Question: I'm trying to indent my string output for the below code but for some reason my variables keep being pulled from the files with ranging lengths of noise or space (I'm not to sure).
This is my code:
'''
#include <stdio.h>
#include <string.h>
int
main (void)
{
FILE *data_File;
FILE *lake_File;
FILE *beach_File;
char fileName[10], lake_Table[15],beach_Table[15]; /*.txt file names */
int lake_data=0,lake_x=0, beach_x=0, nr_tests=0; /* variables for the file july08.txt */
int province_data=0,prv_x=0; /* variables for the file Lake Table.txt */
int beach_data=0,bch_x=0; /* variables for the file Beach Table.txt*/
char province[30] = ""; /*variable for the file Lake Table.txt*/
char beach[20]="",beach1[20]; /*variable for the data within the file Beach Table.txt*/
int j;
double status, ecoli_lvl;
printf ("Which month would you like a summary of?
Type month followed by date (i.e: july05): ");
gets(fileName);
/*Opening the files needed for the program*/
data_File = fopen (fileName, "r");
lake_File = fopen ("Lake Table.txt", "r");
beach_File = fopen ("Beach Table.txt", "r");
printf ("
Lake Beach Average E-Coli Level Recommendation
");
dashes();
/* july08.txt file*/
fscanf (data_File, "%d", &lake_x);
fscanf (data_File, "%d", &beach_x);
lake_data = fscanf (data_File, "%d", &nr_tests);
/* Lake Table.txt file*/
province_data = fscanf (lake_File, "%d", &prv_x);
fgets (province,30,lake_File);
/* Beach Table.txt file*/
beach_data = fscanf (beach_File, "%d", &bch_x);
fgets (beach,20,beach_File);
status = (double) 0;
while (lake_data != EOF)
{
while (province_data > 0)
{
if (lake_x == prv_x)
{
province_data = 0;
while (beach_data > 0)
{
if (beach_x == bch_x)
{
beach_data = 0;
}
else
{
beach_data = fscanf (beach_File, "%d", &bch_x);
fgets (beach,30,beach_File);
}
}
}
else
{
province_data = fscanf (lake_File, "%d", &prv_x);
fgets (province,30,lake_File);
}
if (province[strlen(province)-1] =='
')
province[strlen(province)-1] ='';
else if (beach[strlen(beach)-1] =='
')
beach[strlen(beach)-1] ='';
}
for (j=1; j<=nr_tests; ++j)
{
fscanf (data_File, "%lf", &ecoli_lvl);
status = status + ecoli_lvl;
}
printf ("%s %s %.2f", province, beach, status);
/* Lake Table.txt file*/
rewind (lake_File);
province_data = fscanf (lake_File, "%d", &prv_x);
fgets (province,30,lake_File);
/* Beach Table.txt file*/
rewind (beach_File);
beach_data = fscanf (beach_File, "%d", &bch_x);
fgets (beach,20,beach_File);
fscanf (data_File, "%d", &lake_x);
fscanf (data_File, "%d", &beach_x);
lake_data = fscanf (data_File, "%d", &nr_tests);
printf ("
");
status = (double) 0;
}
fclose (data_File);
return (0);
}
'''
How do i get to align the strings under each column? Keep in mind this is beginner programing in C. Thanks!
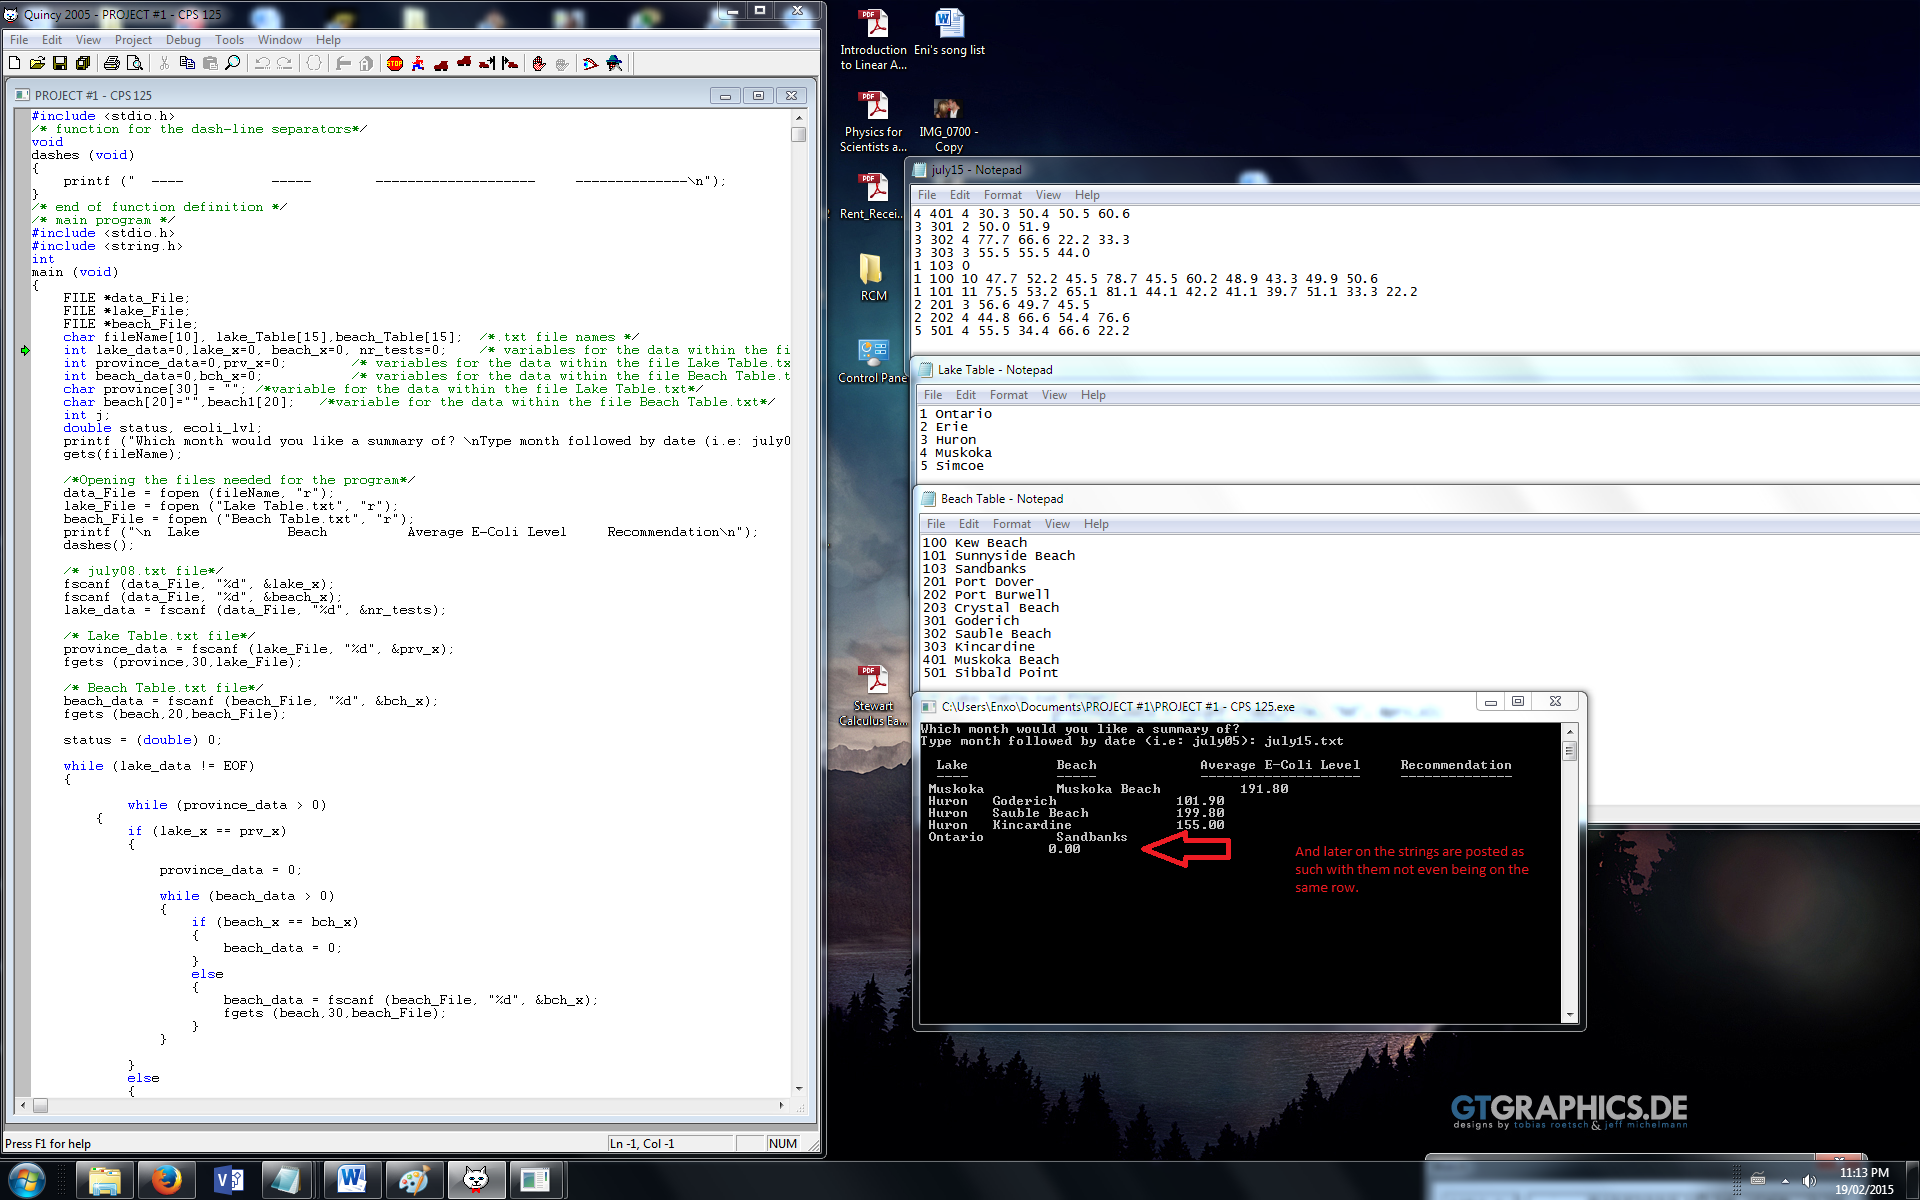
Answer: In this statement,
'''
if (province[strlen(province)-1] =='
')
province[strlen(province)-1] ='';
else if (beach[strlen(beach)-1] =='
')// here
beach[strlen(beach)-1] ='';
'''
In this statement you have to make the null character instead of new line. Because
you are printing like this.
'''
printf ("%s %s %.2f", province, beach, status);
'''
Change the statement into like this,
'''
if (province[strlen(province)-1] =='
')
province[strlen(province)-1] ='';
if (beach[strlen(beach)-1] =='
')
beach[strlen(beach)-1] ='';
'''
so if the new line is placed in the beach string, output will be like your output. After printing the beach newline will printed and two tabs ' '. This is the reason you are getting the output in next line. Then as like said in comments, use the '%-s' for padding the spaces. It will give you the formatted print.